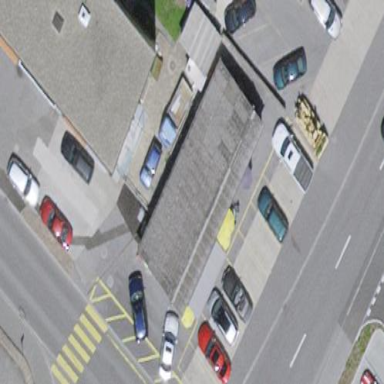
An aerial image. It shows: Commercial building.